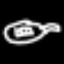
Label: leaf